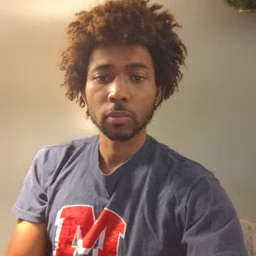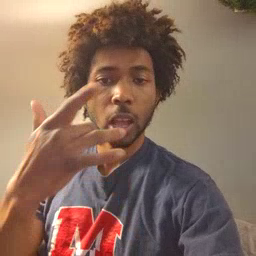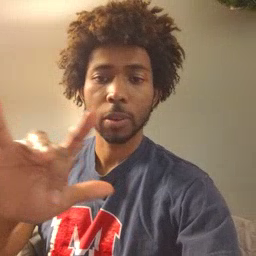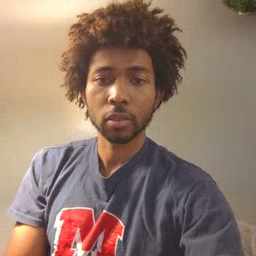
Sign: empty